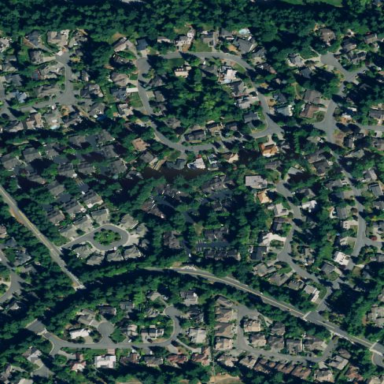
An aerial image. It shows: Residential area within neighborhood.